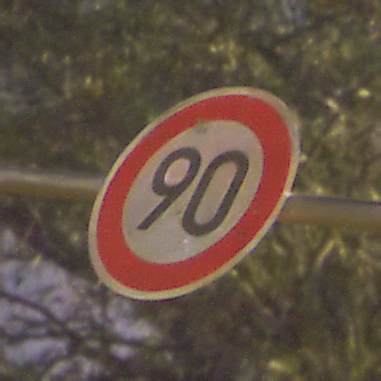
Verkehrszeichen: Geschwindigkeit90
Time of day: Night
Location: Outdoor (Suburban)
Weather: PartlyCloudy
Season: NotSpecified
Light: Artificial